Field crop: maize
Growth stage: 1
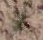
Species: salsola